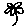
Label: flower